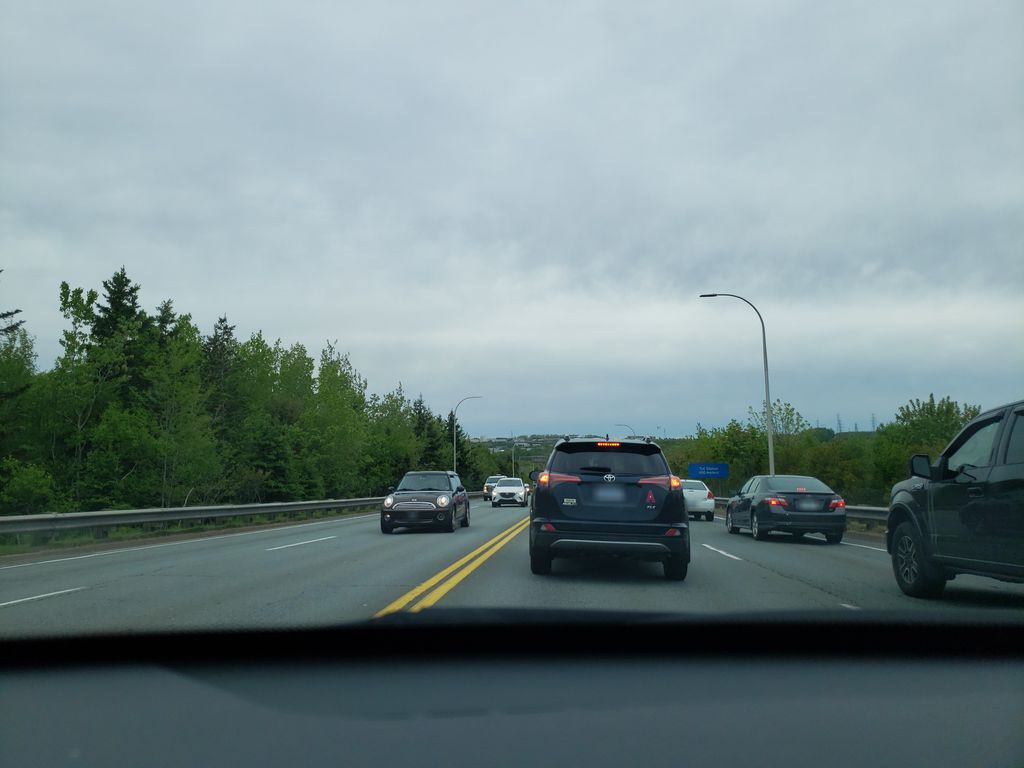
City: halifax